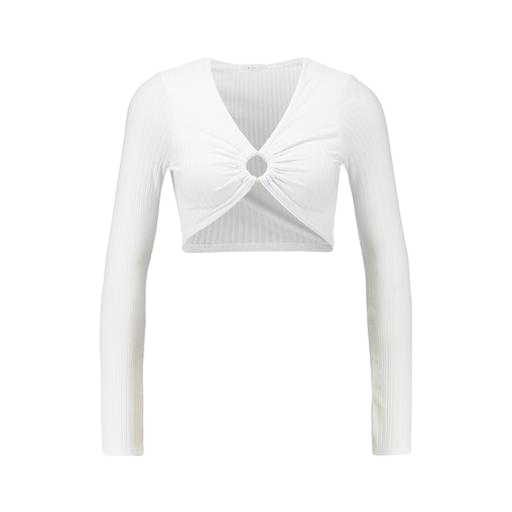
white twist front long sleeve tee, long-sleeve top, white tie-front top, white background